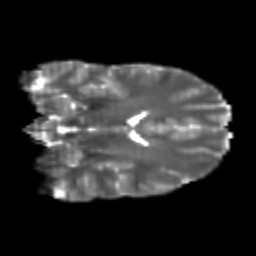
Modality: T2w
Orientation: coronal
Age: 21
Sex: male
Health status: healthy
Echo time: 0.074 s